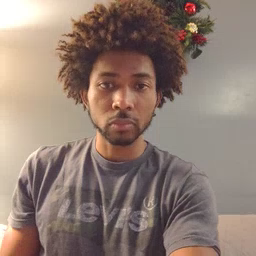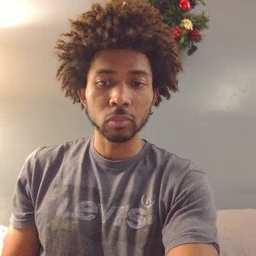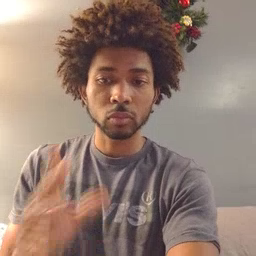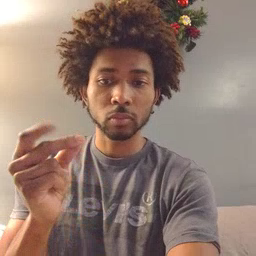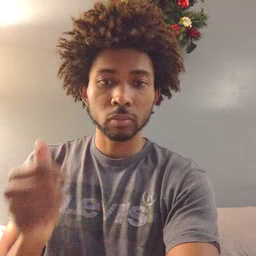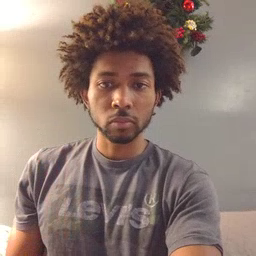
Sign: dog